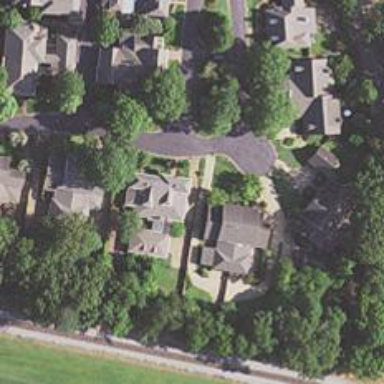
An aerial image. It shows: Driveway.